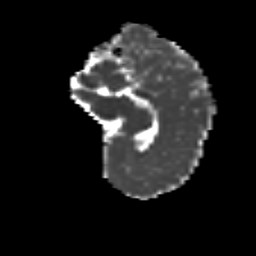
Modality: MD
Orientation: sagittal
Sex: female
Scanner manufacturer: siemens
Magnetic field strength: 3 T
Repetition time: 5 s
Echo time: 0.071 s